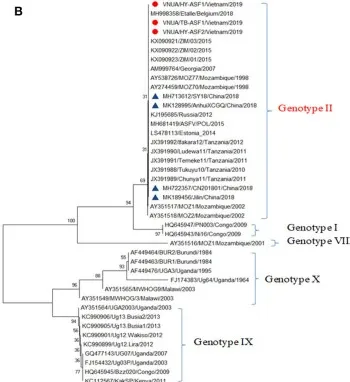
P72. Of African swine fever virus isolated from case studies #1 and #2 (VNAU/HY-ASF1/Vietnam/2019; VNAU/HY-ASF2/Vietnam/2019; VNAU/TB-ASF1/Vietnam/2019) and reference isolates including recent ones from China/2018 (Delta).
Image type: chart (chart)